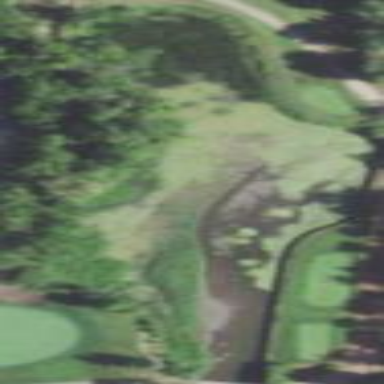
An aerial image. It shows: Water hazard on golf course. The hazard is natural water feature.